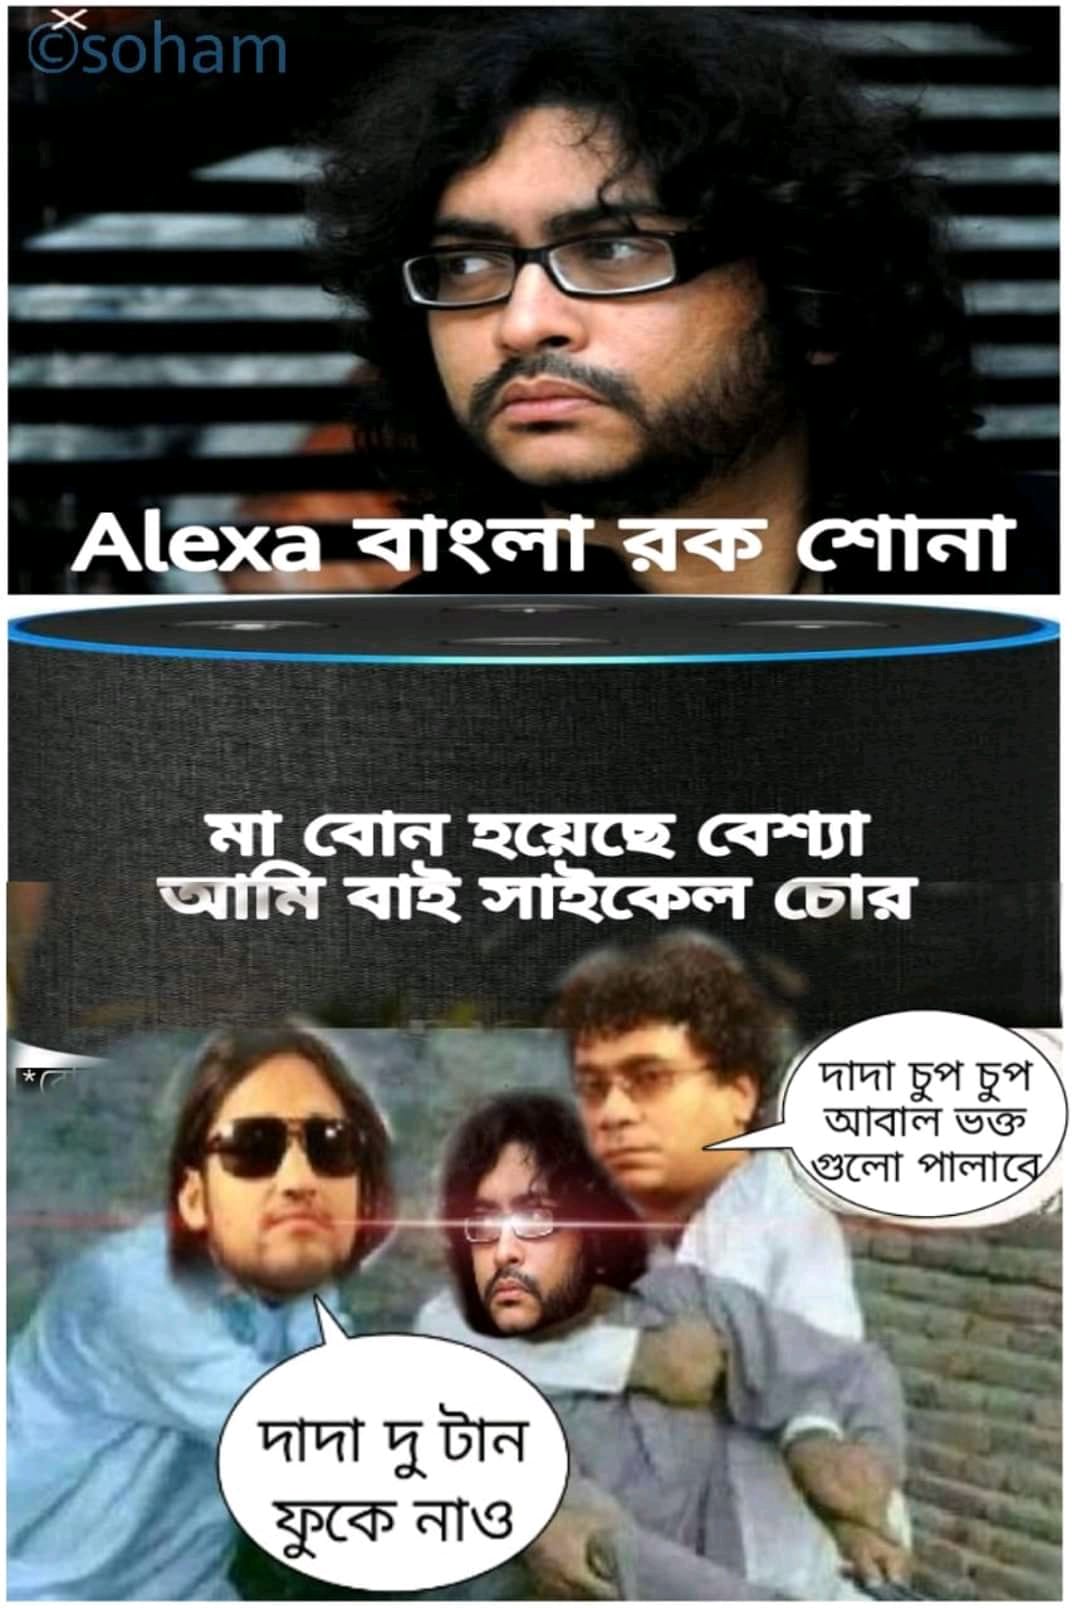
Caption: Alexa  বাংলা রক শোনা    মা বোন হয়েছে বেশ্যা   আমি বাই সাইকেল চোর    দাদা চুপ চুপ আবাল ভক্ত গুলো পালাবে    দাদা দু টান ফুকে নাও
Label: hate